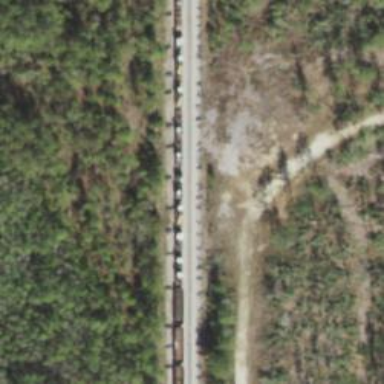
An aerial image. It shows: Railway siding for service.